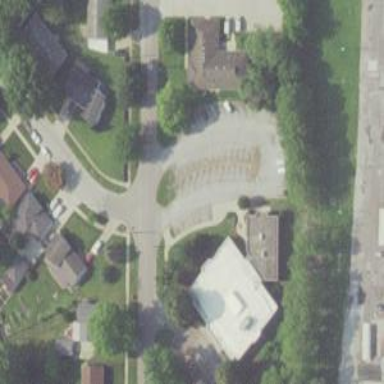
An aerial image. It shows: Paved parking area.